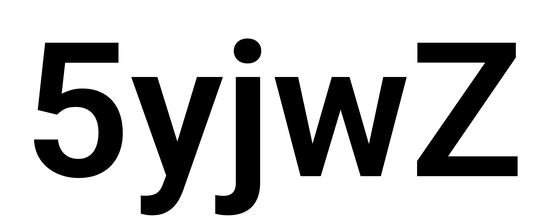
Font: Roboto_SemiBold